Aerial crown-view tile of a tropical tree (Barro Colorado Island, Panama), acquired 20241216:
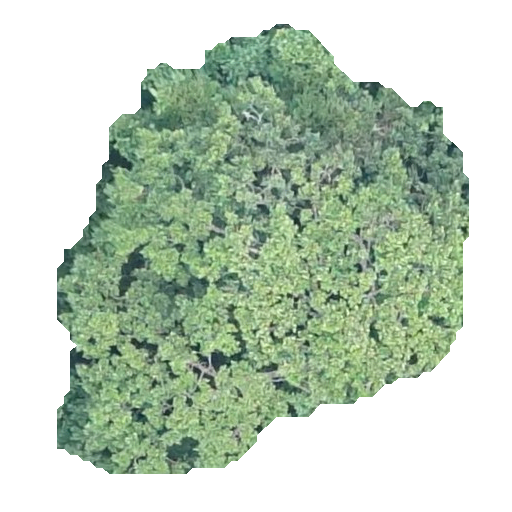
Species: Simarouba amara
GBIF accepted scientific name: Simarouba amara
Crown area: 194.574 m²